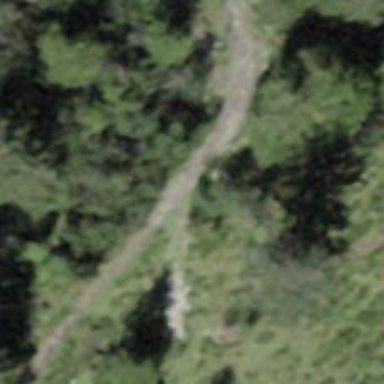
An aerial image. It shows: Unpaved path with tracktype grade of 2.